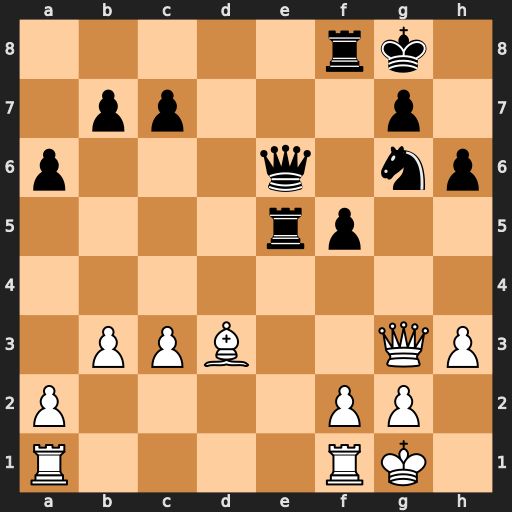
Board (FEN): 5rk1/1pp3p1/p3q1np/4rp2/8/1PPB2QP/P4PP1/R4RK1
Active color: w
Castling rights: -
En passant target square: -
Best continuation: Bc4 Qxc4 bxc4